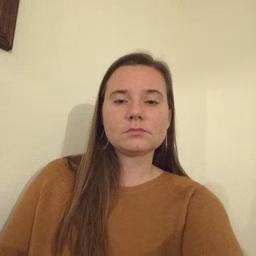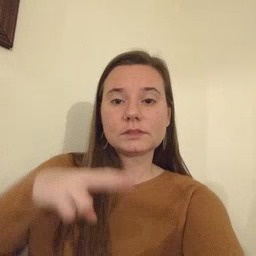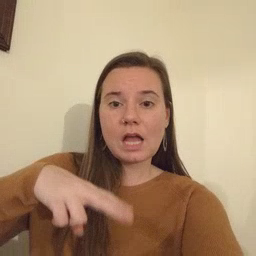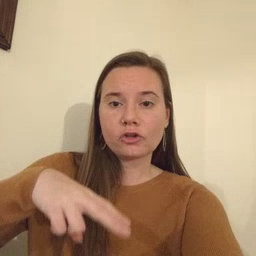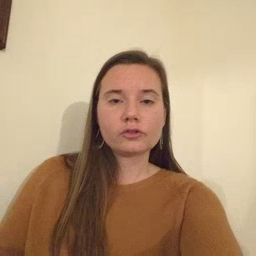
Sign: chair